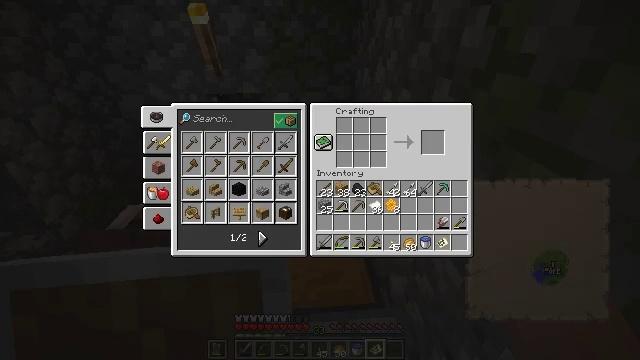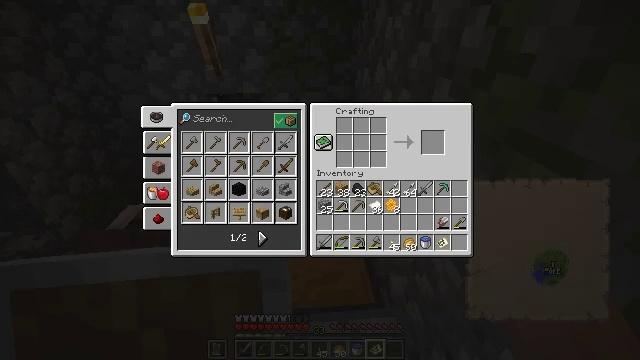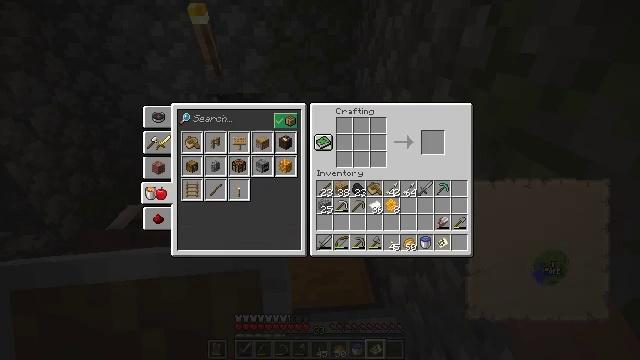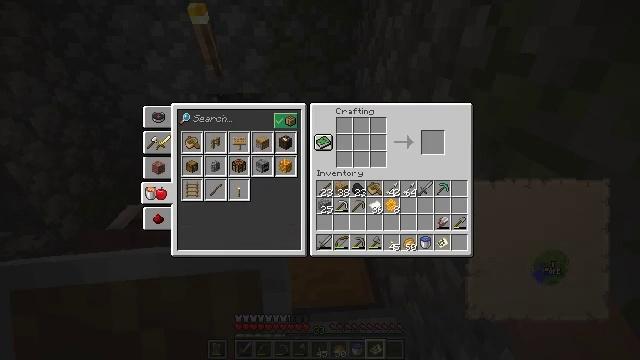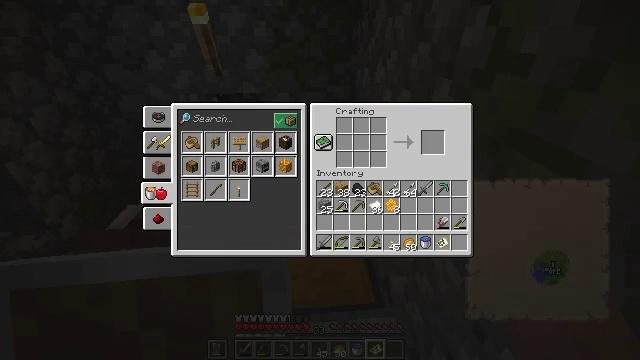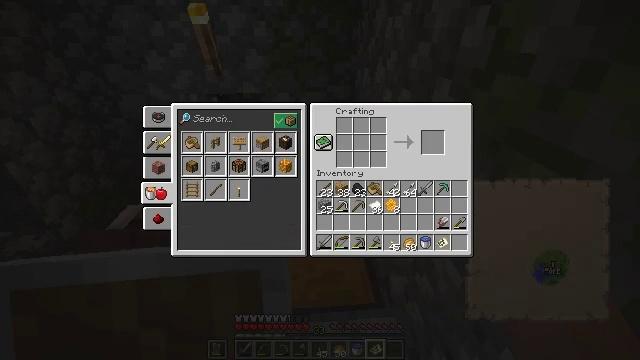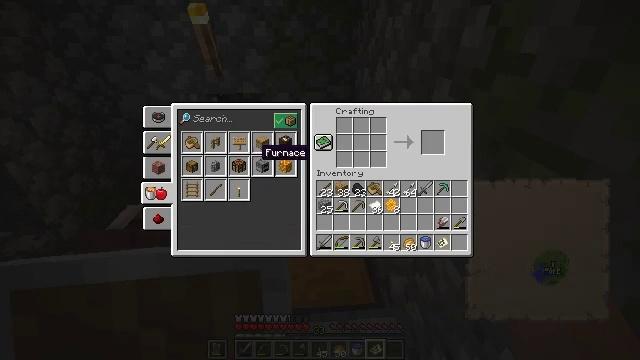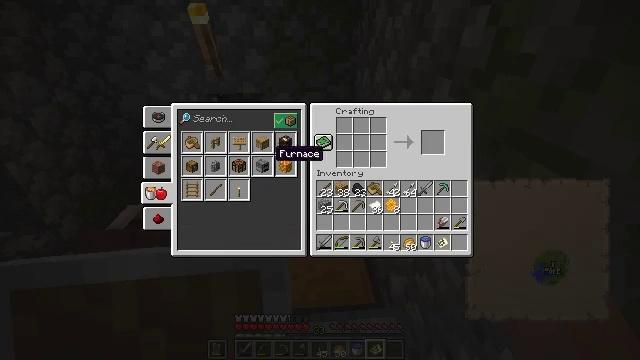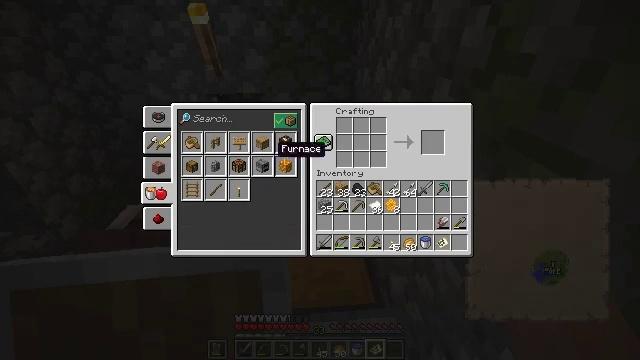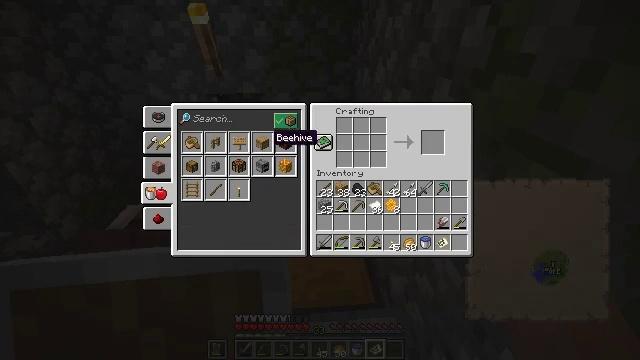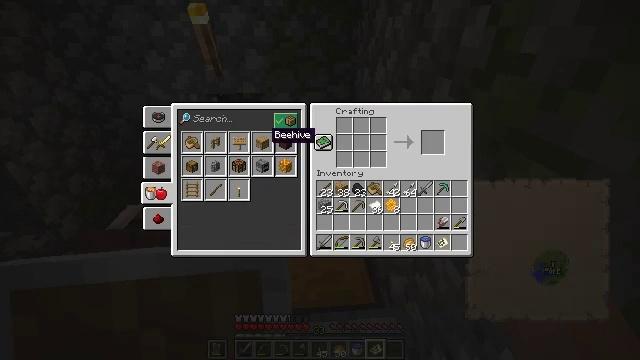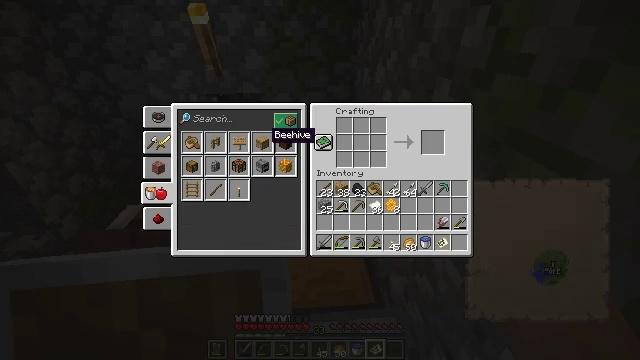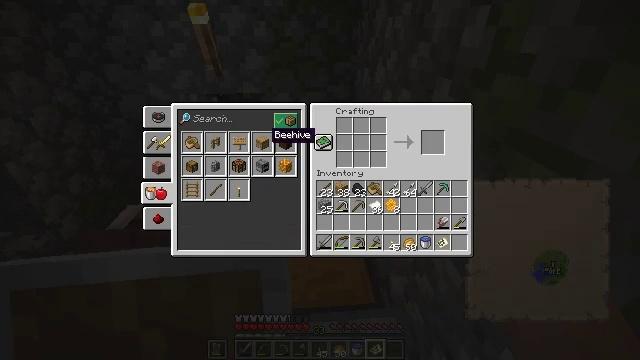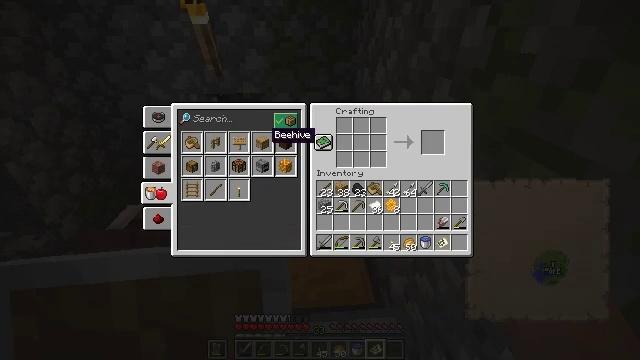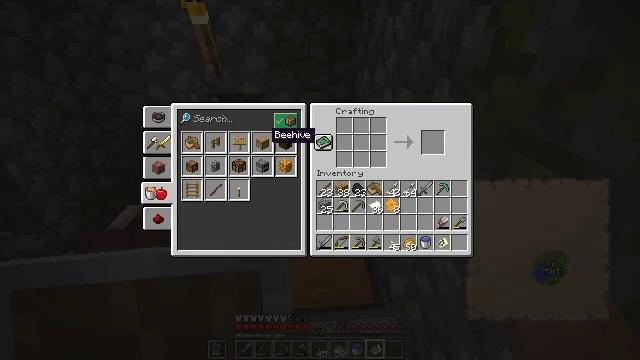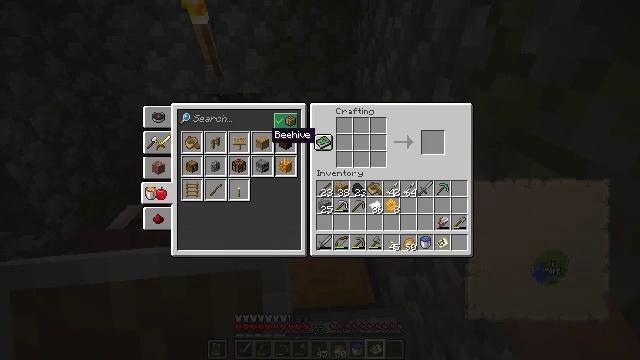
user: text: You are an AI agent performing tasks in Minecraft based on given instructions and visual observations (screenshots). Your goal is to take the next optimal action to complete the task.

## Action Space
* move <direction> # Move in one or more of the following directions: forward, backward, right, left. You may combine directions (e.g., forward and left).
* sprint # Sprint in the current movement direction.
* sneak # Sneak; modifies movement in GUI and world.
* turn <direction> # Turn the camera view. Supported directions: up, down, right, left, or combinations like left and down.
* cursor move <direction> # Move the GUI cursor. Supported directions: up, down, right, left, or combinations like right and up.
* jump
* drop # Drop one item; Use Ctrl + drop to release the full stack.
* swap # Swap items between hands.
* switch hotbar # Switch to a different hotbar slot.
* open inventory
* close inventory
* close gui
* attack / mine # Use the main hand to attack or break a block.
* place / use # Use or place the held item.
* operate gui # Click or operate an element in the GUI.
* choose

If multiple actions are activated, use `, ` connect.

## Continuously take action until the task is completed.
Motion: motion action
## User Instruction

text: Construct a beehive at the crafting table.
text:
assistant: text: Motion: turn left and down
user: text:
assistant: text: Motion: attack / mine
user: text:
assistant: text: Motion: attack / mine
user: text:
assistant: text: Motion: no_op
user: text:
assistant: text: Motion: turn right and up
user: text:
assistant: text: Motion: turn right and up
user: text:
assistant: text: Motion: turn right
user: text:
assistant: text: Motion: no_op
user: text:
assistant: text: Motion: turn up
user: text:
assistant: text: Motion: no_op
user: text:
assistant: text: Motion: attack / mine
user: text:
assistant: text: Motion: attack / mine
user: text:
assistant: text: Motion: no_op
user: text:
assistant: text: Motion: no_op
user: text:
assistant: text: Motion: no_op
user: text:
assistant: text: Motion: no_op
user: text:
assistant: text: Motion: no_op
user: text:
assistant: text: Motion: no_op
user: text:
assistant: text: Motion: no_op
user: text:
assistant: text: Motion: no_op
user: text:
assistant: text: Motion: no_op
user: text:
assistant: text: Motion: no_op
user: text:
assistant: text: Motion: no_op
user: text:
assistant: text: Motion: attack / mine
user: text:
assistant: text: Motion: no_op
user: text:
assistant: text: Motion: turn right
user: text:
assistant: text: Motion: turn right and up
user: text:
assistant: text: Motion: turn right
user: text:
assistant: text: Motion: turn right
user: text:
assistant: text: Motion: sneak